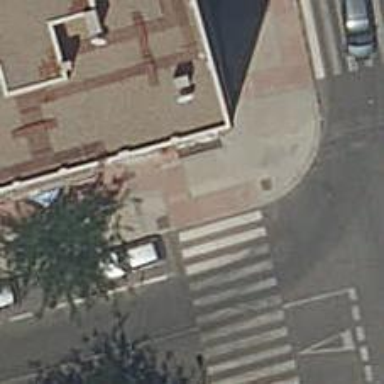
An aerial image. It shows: Zebra crossing on footway.